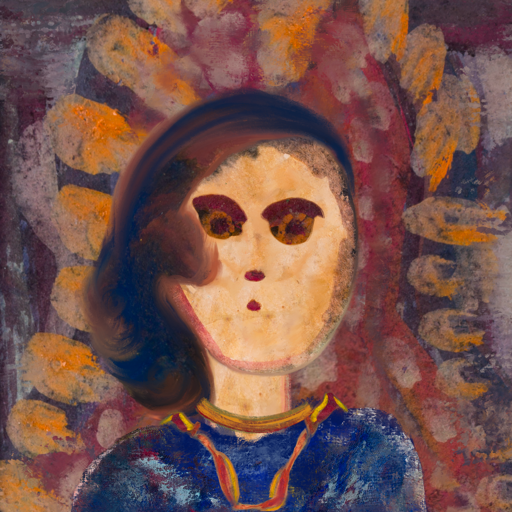
Background: Doll, Head And Neck Front: Childish, Face Front: Doll, Bust: Irani, Hair Front: Mother_And_Son_Son, Head Accessory: Blank, Second Necklace: Gypsy_Mother_1, Necklace: Mother_And_Son_Son, Baby: Blank